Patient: sex M, age 64
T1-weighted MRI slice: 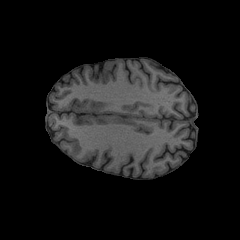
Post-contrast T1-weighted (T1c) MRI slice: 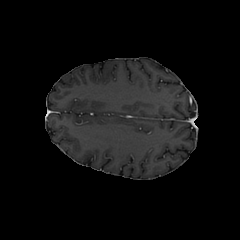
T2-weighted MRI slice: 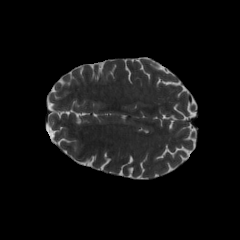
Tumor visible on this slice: no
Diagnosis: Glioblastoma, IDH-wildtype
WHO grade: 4